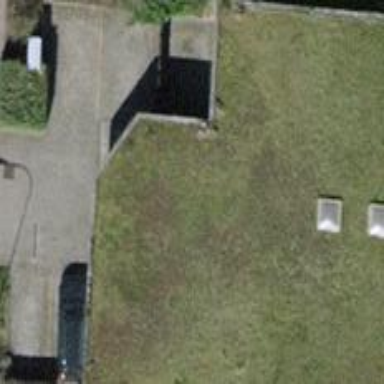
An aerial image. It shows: Garage.